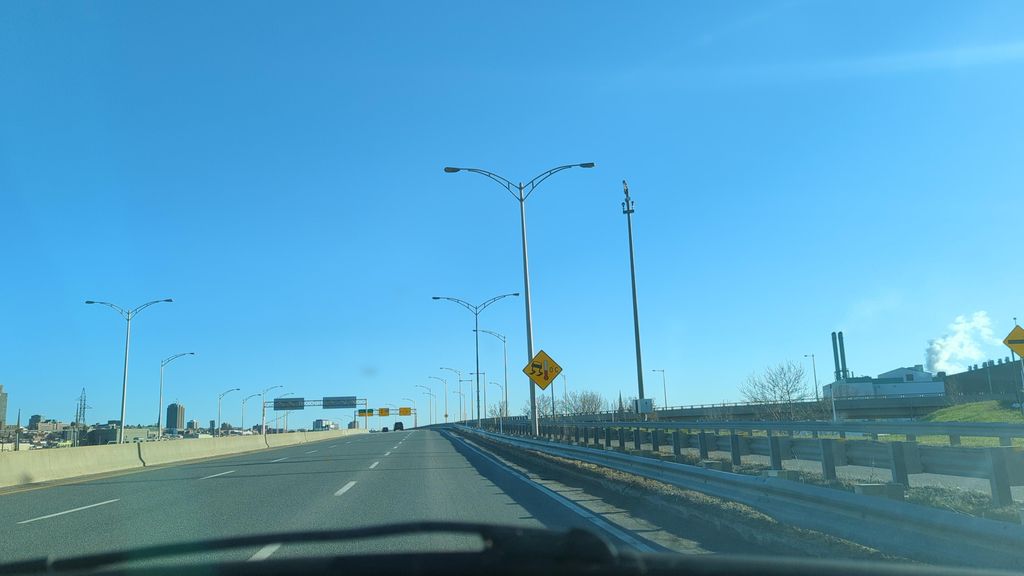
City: quebec_city